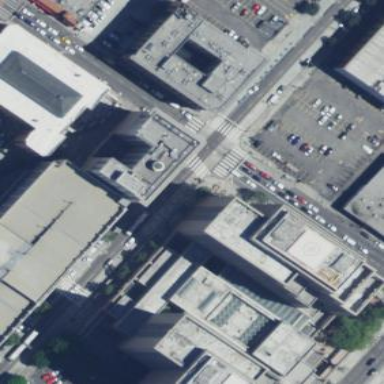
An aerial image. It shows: Government building.